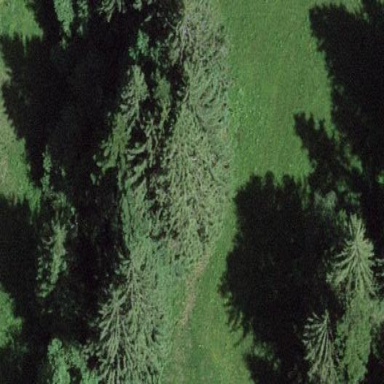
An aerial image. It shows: Mixed leaf-type forest area.